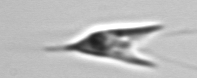
Label: Chrysochromulina_lanceolata